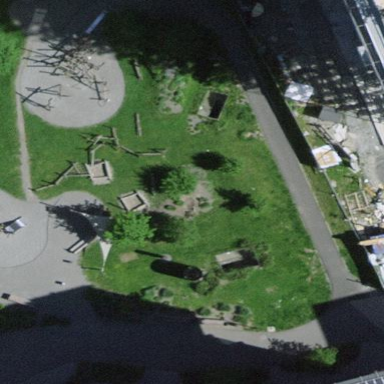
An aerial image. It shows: Playground area for leisure land.